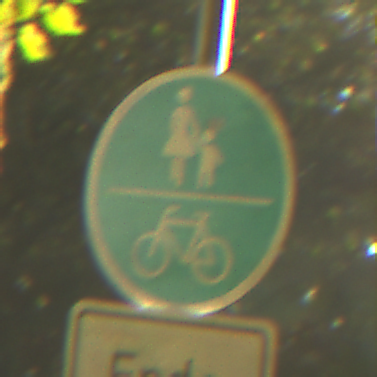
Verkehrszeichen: GemeinsamerGehUndRadweg
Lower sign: HinweisDurchVerbaleAngabe2
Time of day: SunriseSunset
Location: Outdoor (Nature)
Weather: PartlyCloudy
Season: NotSpecified
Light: Natural